Question: I have a code where I'm reading '1024x1024 float matrix' from disk then I'm getting some elements of it and doing some process on the new matrix as follows.
'''
// mask is the 1Kx1K matrix that 1/64 element of it are 1 other elements are 0;
// it is a mask for **Mat data**
string filename = "filepath";
Mat data(1024,1024,CV_32F);
readMatrix(filename, data);
Mat smallMat(128,128,CV_32F);
getSmallerMat(data, mask, smallMat);
'''
I read from float Mat from disk and fill smallMat using 'getSmallerMat(...)' which is simply two for loops checking 'if mask(i,j) == 1, write to next position in smallMat'
'''
readMatrix(string fpath,Mat& data){
FILE* fp = fopen(fpath.c_str(),"rb");
if (!fp)perror("fopen");
int size = 1024;
data.create(size,size,CV_32F);
float* buffer= new float[size];
for(int i=0;i<size;++i) {
fread(buffer,sizeof(float),size,fp);
for(int j=0;j<size;++j){
data.at<float>(i,j)=buffer[j];
}
}
fclose(fp);
free(buffer);
}
'''
What I want to do is just reading matrix elements whose corresponding value in mask is equal to 1. My problem is how will I pick '(i,j)-th element' from the disk.
Reading whole matrix and squeezing it takes 15 ms, I want to make it faster but I couldn't achieve to do it.

Consider this pic is my 'mask' matrix. I want to read only white pixels only.
Thanks,
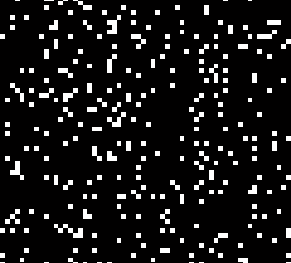
Answer: I am not sure if I have understood your problem or not; but if you want to read i,j th element from a file which contains the only float elements you should be able to get it like below -
'''
float get(int i, int j, int rowsize, FILE * fp) {
float retVal = -1.0f; //-infinity may be?
// if you need restoring the stream pos
long lastPos = ftell(fp);
// ff to i*row + j
fseek(fp , ((i * rowsize) + j) * sizeof(float), SEEK_SET);
fread((unsigned char *)&retVal, sizeof(float), 1, fp);
// restore prevpos
// bla bla bla
return retVal;
}
'''
You should be able to read any file which contains fixed size element very fast using the fseek and some arithmatic from start end or current file pointer. check the <URL> documentation for more details.